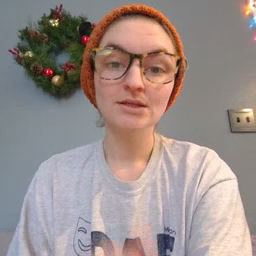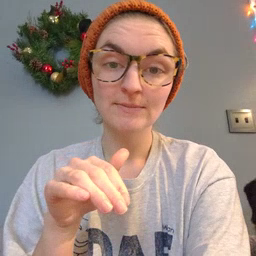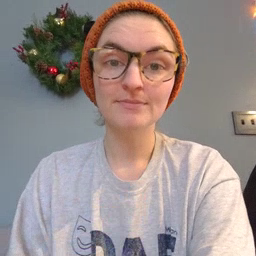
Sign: night